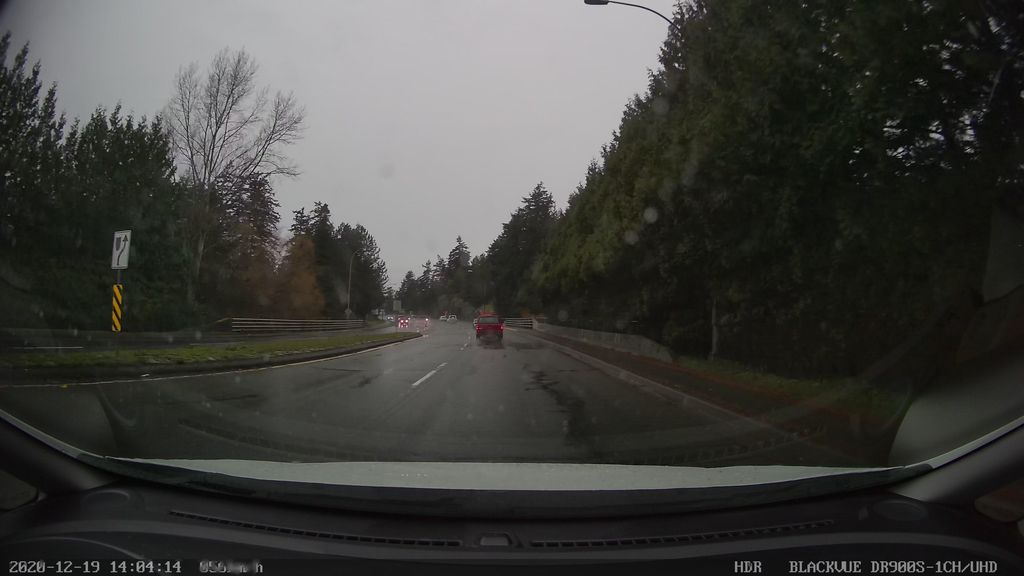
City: victoria